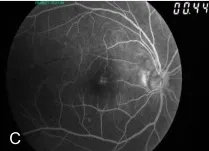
Fundus photography and fluorescein angiography of the patient's affected right eye at the week 4 after inoculation. Gross appearance on the photographs was similar to findings in the third week after inoculation. B-C: Delayed perfusion and superonasal para-perifoveal staining.
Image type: ophthalmic_imaging (ophthalmic_angiography)